Field crop: maize
Growth stage: 1
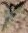
Species: atriplex